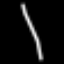
Label: line